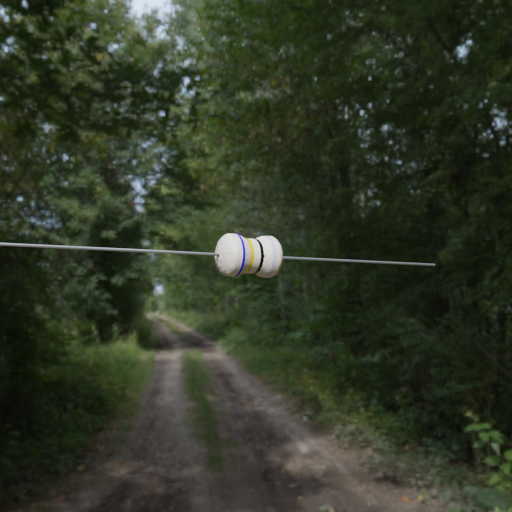
Resistor colour bands (in order): blue, gold, black, silver